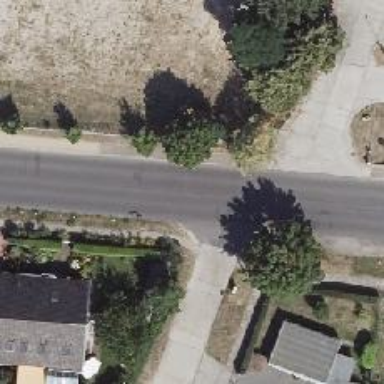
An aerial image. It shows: Asphalt footway.